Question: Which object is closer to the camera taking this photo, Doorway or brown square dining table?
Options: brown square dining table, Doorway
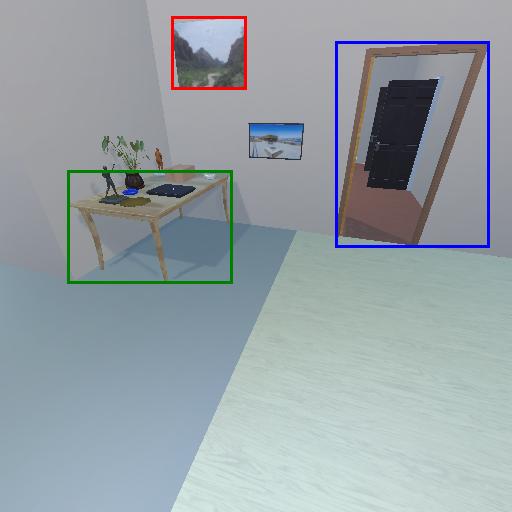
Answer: brown square dining table